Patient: sex F, age 59
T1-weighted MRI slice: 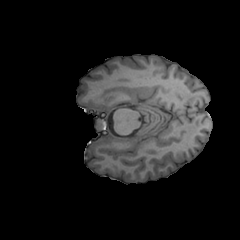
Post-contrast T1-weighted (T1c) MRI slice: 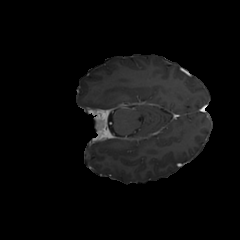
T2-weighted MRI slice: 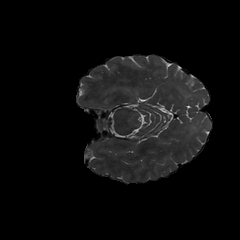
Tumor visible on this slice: no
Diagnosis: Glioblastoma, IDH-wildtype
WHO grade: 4